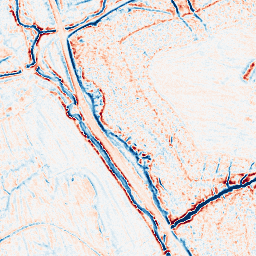
Category: edge_preserving
Decomposition family: bilateral
Decomposition parameters: d: 9
sigma_color: 150
sigma_space: 75
Upsampling method: quadratic
Upsampling parameters: scale: 8
Upsampling scale: 8